Field crop: maize
Growth stage: 2
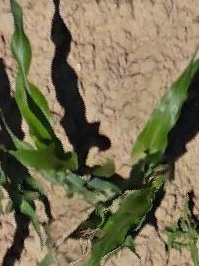
Species: maize